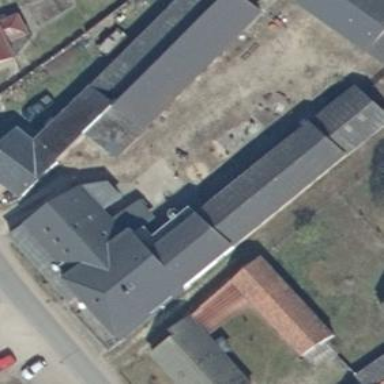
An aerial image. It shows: Gabled roof house.